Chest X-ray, AP view. Patient: 33 years old, sex M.
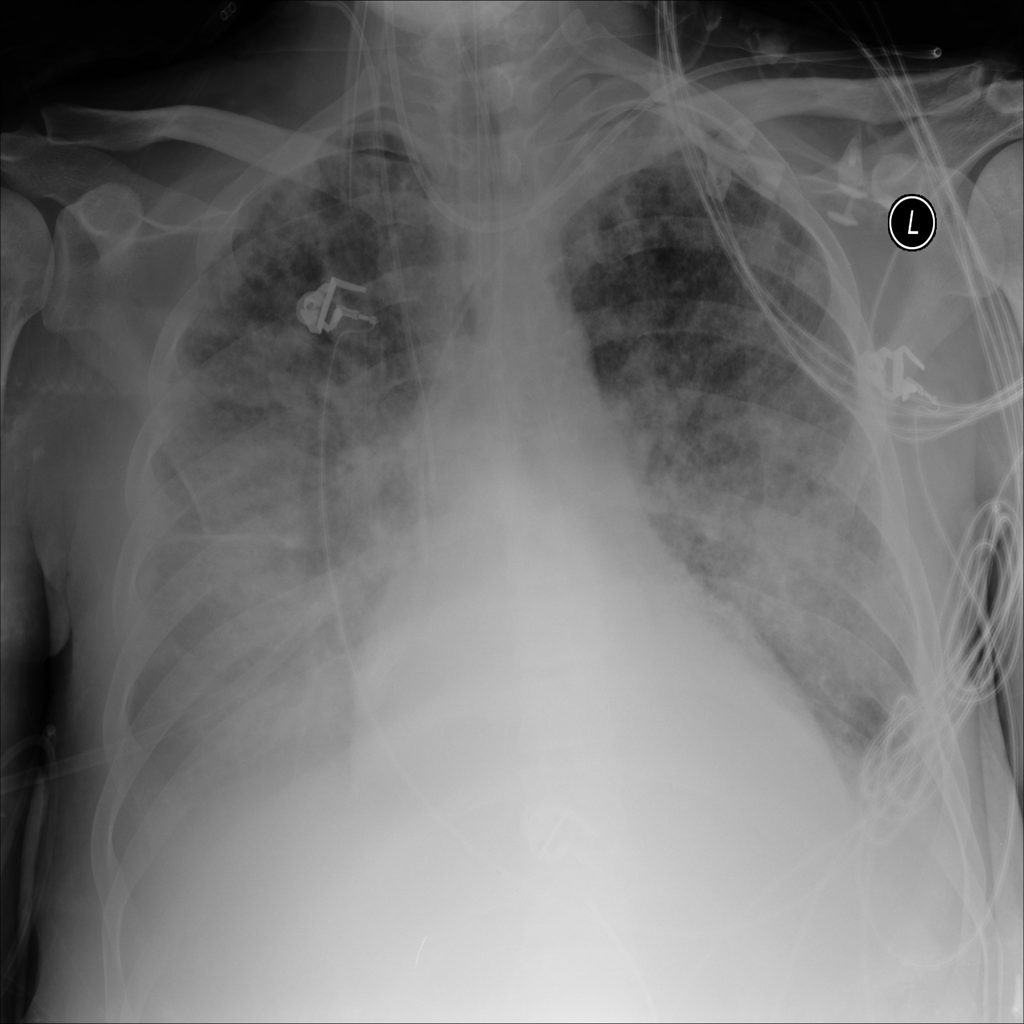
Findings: No Finding